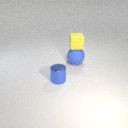
small blue metal cylinder in front of large blue rubber sphere